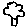
Label: tree